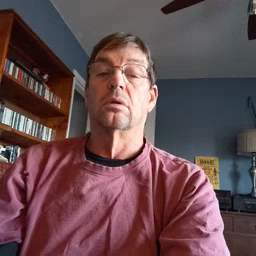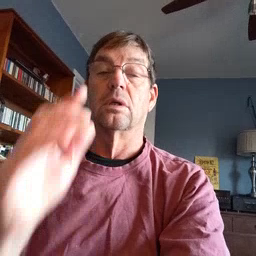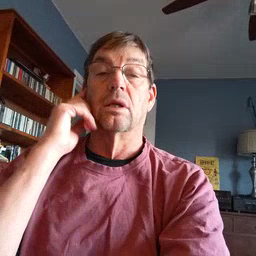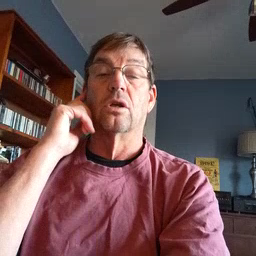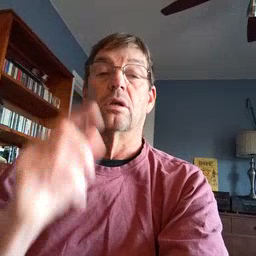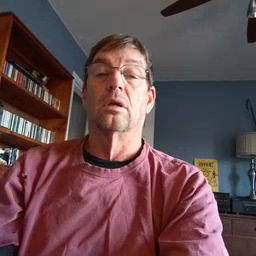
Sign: hear